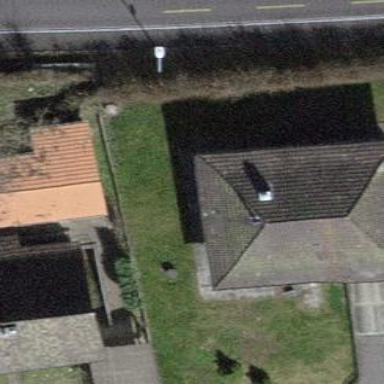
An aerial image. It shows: Building with tile roof.